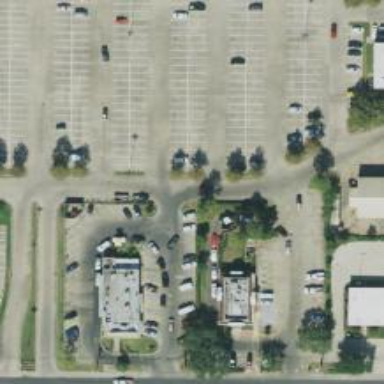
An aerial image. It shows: Parking space is available.